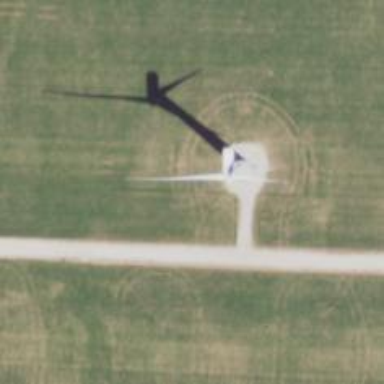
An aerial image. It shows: Wind generator with horizontal axis. The generator is wind turbine.